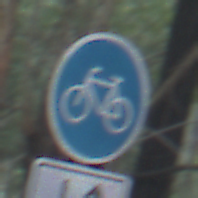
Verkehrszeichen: Radweg
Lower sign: RichtungsangabeDurchPfeile8
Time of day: SunriseSunset
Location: Outdoor (Nature)
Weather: NotSpecified
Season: Autumn
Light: Natural